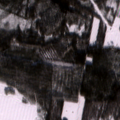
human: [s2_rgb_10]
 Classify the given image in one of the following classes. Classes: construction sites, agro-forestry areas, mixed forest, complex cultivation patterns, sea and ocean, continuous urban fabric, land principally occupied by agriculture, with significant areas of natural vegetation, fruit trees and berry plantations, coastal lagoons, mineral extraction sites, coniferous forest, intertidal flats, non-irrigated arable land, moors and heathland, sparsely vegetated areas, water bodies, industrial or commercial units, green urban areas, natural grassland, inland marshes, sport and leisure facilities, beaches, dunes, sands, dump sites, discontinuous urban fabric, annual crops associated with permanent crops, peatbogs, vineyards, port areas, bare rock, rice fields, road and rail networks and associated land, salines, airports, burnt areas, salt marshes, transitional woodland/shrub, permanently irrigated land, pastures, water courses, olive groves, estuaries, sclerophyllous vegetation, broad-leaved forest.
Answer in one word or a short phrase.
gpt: land principally occupied by agriculture, with significant areas of natural vegetation, coniferous forest, mixed forest, transitional woodland/shrub